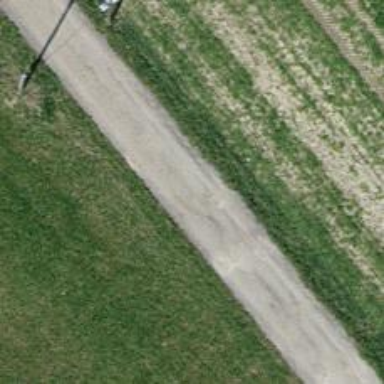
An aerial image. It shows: Compacted grade 2 track used for agriculture.